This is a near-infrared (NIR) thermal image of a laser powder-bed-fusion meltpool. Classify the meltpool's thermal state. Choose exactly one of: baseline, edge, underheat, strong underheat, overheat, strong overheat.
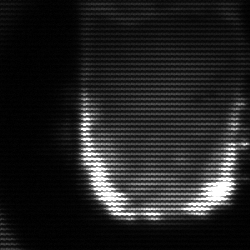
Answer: baseline